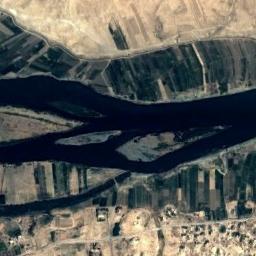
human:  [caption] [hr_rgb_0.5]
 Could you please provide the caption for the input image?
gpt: A crooked turquoise river with several small islands on both sides of the shore, With green and tan mixed fields, Large buildings, And a yellow desert not far away .

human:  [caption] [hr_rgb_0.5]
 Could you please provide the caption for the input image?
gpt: There are many trees around the river .

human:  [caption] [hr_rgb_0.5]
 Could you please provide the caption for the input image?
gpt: The river goes through bare land and green farmland .

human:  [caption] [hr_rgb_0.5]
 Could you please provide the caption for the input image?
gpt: The deep blue river with some tributaries goes through the farmland .

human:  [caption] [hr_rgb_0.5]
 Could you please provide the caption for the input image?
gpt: There are many farmlands and a yellow desert near the river .